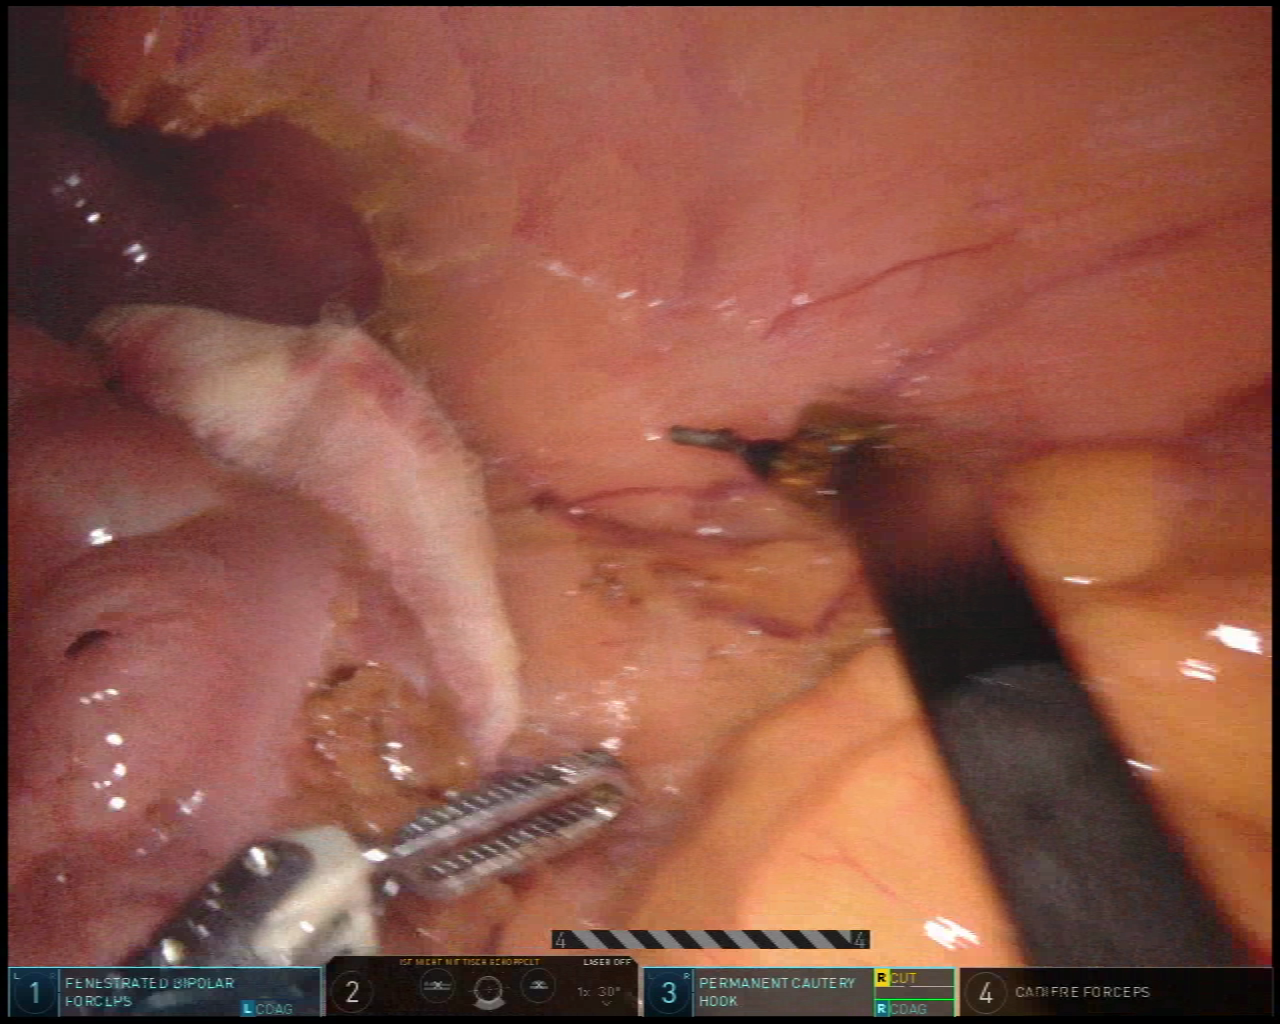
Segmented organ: abdominal_wall
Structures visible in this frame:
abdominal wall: yes
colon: yes
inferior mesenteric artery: no
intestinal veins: no
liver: no
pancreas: no
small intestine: no
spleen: yes
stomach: no
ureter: no
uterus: no
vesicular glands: no